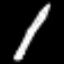
Label: pencil